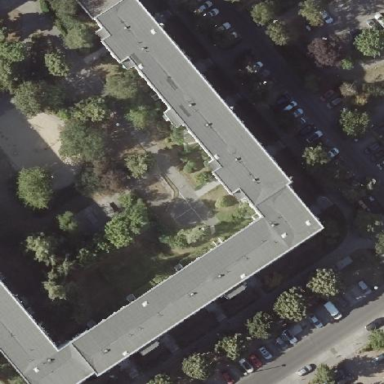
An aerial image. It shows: Flat-roofed apartment building with tar paper roofing.